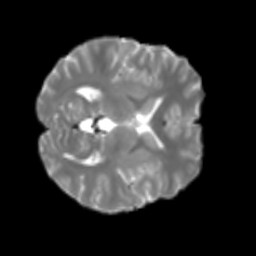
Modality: T2w
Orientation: axial
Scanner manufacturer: siemens
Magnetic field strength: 3 T
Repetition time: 4 s
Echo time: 0.0594 s